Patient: sex F, age 36
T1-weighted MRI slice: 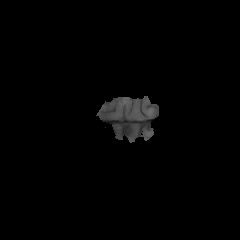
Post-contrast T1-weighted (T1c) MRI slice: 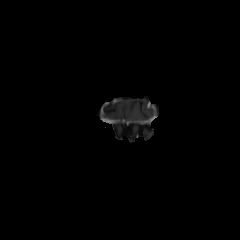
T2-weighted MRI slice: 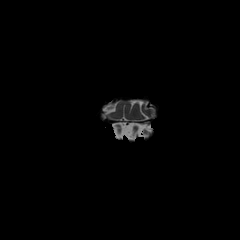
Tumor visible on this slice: no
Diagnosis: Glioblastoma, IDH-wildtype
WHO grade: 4